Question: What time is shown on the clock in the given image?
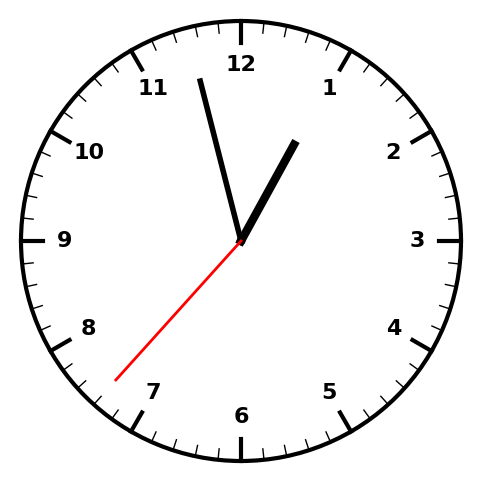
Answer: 12:57:37